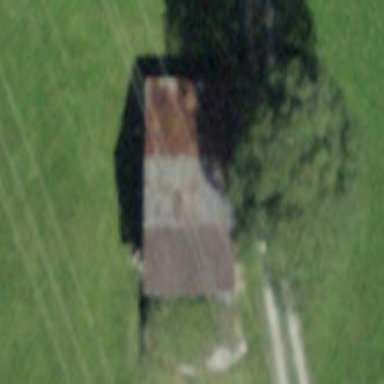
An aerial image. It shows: Rural barn.